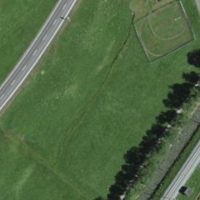
EUNIS habitat code: 26
Species observed at this site:
Corvus corone
Fringilla coelebs
Turdus viscivorus
Motacilla alba
Spinus spinus